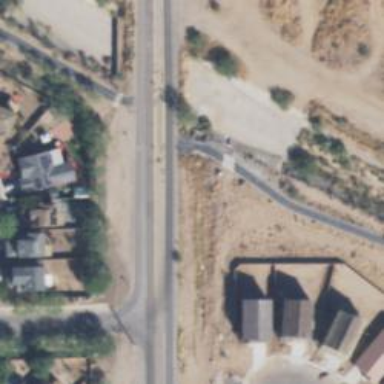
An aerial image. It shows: Secondary road with asphalt surface.